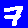
Digit: 7